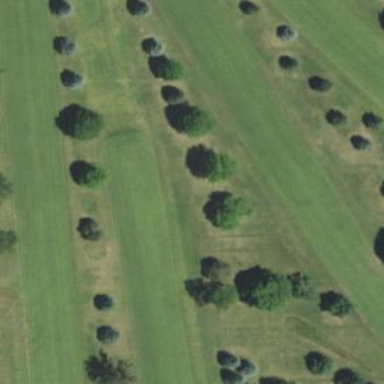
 with lush green grass covering the ground."